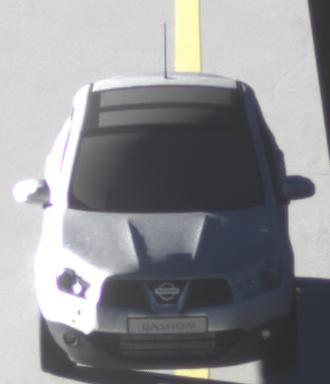
Make: Nissan
Model: Qashqai 1.6
Detailed model: Qashqai (J10)
Model produced from: 2010/03
Model produced until: 2010/08
Doors: 5
Color: white
Road condition: dry road
Daytime: sunrise or sunset
Contrast: high contrast